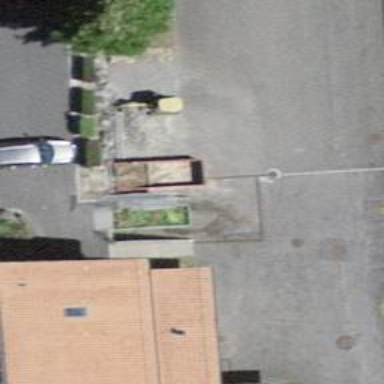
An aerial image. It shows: Recycling container in the area designated for recycling.